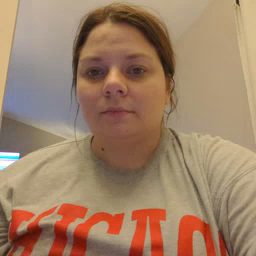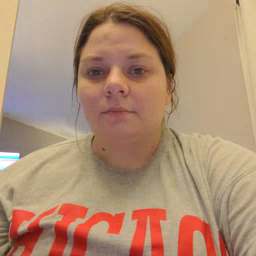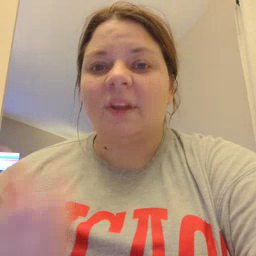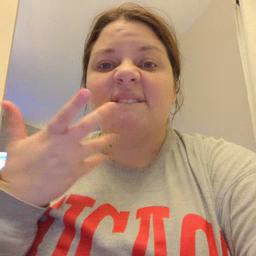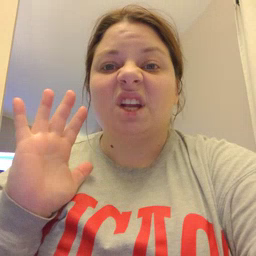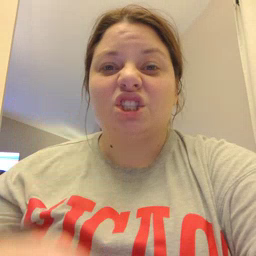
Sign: finish